Question: I'm currently working on a C# MVC application. I'm using Twitter's Bootstrap's modal boxes as a 'popup' window. This has worked flawlessly in the past, but for some reason it doesn't right now. The result I get right now is shown below. Don't mind the blur, I did that.
Naturally the background is supposed to get grey, faded out like always, though for some reason it doesn't right now. I've basically copy pasted the code that works elsewhere and changed the values. I double and triple checked to make sure I didn't make a mistake somewhere, but I honestly can't see it.

I've pasted the relevant code below. JQuery gets loaded in the layout file. This is a partial view for the record
'''
<button id="btnAddNewSecureFolder" onclick="openTheCreateWindow()" data-toggle="modal" data-target="#modal-new-secFolder" class="btn btn-md btn-default giveMeSomeSpace leaveMeAlone">Add a secure folder</button>
@*<button onclick="openTheCreateWindow()" class="btn btn-md btn-default giveMeSomeSpace leaveMeAlone" id="btnAddNewSecureFolder">
Add a secure folder
</button>*@
<div class="modal" id="modal-new-secFolder" tabindex="-1" role="dialog" aria-labelledby="modal-new-secFolder" aria-hidden="true">
<div class="modal-dialog">
<div class="modal-content">
<div class="modal-header">
<button type="button" class="close cancel" data-dismiss="modal"><span aria-hidden="true">&times;</span><span class="sr-only">Close</span></button>
<h4 class="modal-title">Add a new secure folder</h4>
</div>
<div class="modal-body">
@Html.Partial("CreateNewSecureFolder")
</div>
</div>
</div>
</div>
<script>
function openTheCreateWindow() {
$('#modal-new-secFolder').modal('show');
}
</script>
'''
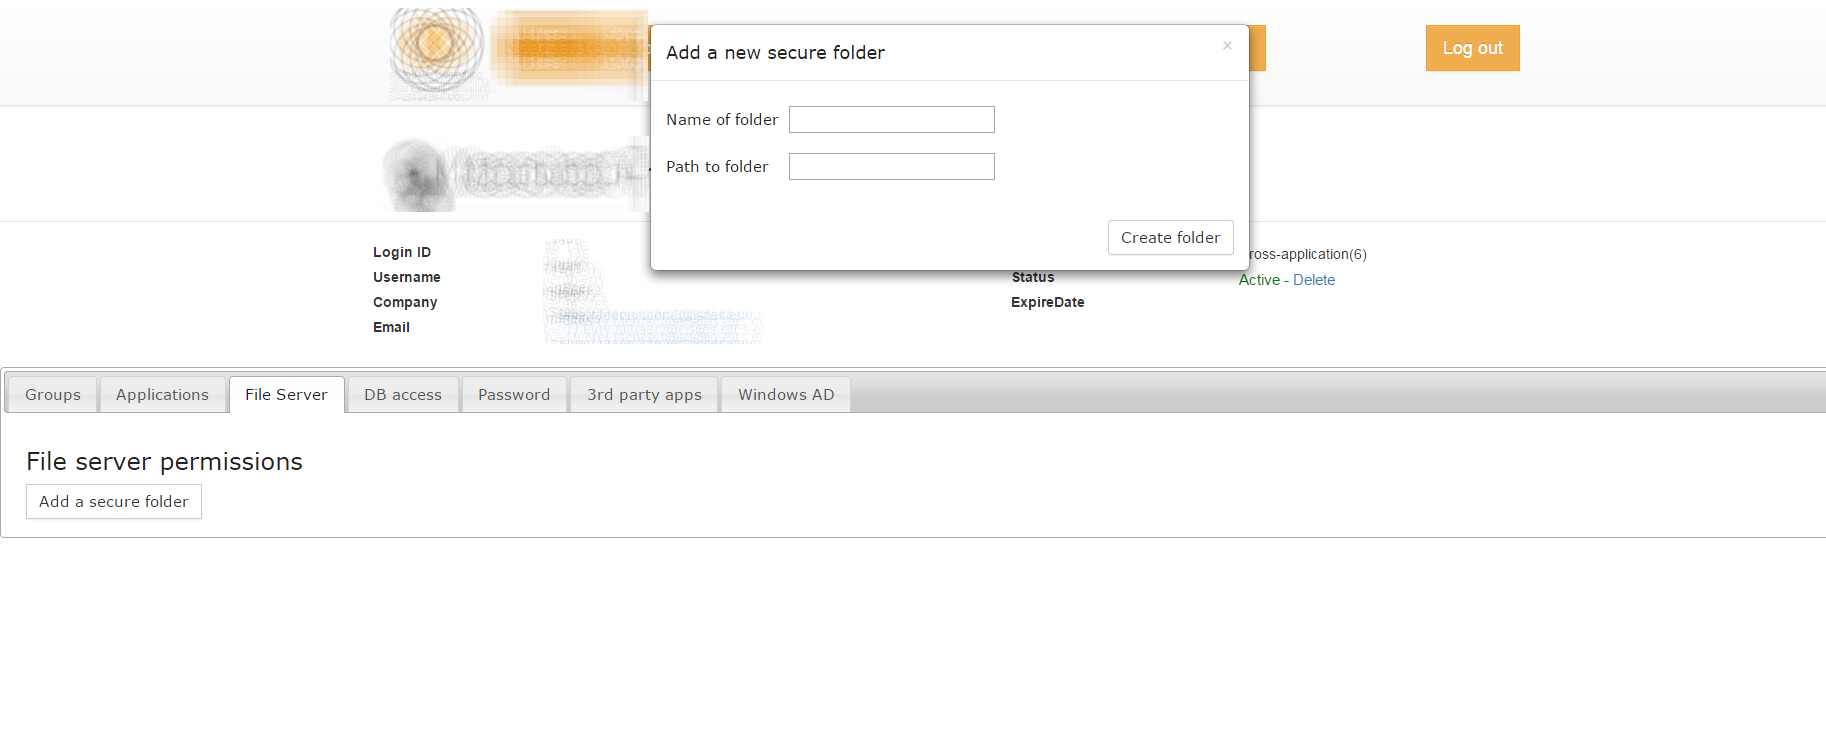
Answer: Check in Chrome Developer Tools if
'''
<div class="modal-backdrop fade in"></div>
'''
exists right before closing '</body>' tag.
Styles for this div:

Also try to remove
'''
aria-hidden="true"
'''
attribute from your modal dialog.